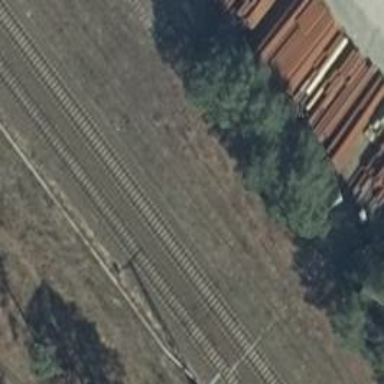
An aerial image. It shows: Abandoned railway yard.